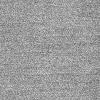
Atmospheric dust classification: dusty